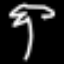
Label: palm tree